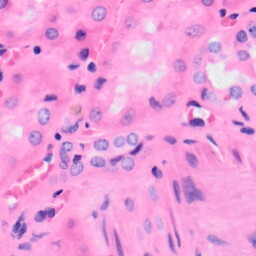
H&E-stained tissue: Kidney